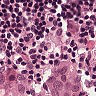
Metastatic tissue present: yes